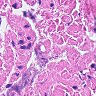
Metastatic tissue present: no